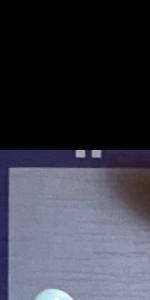
Label: Empty